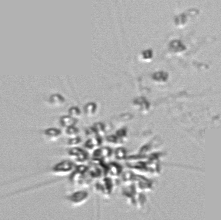
Label: Chaetoceros_didymus_TAG_external_flagellate